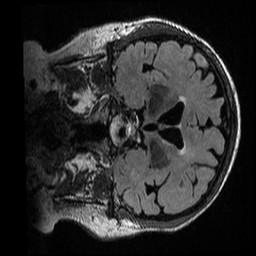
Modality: T2w
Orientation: coronal
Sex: female
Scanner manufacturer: ge
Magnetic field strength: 3 T
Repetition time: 6 s
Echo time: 0.127 s